Field crop: tomato
Growth stage: 1
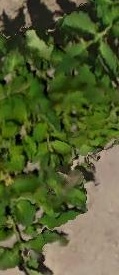
Species: tomato